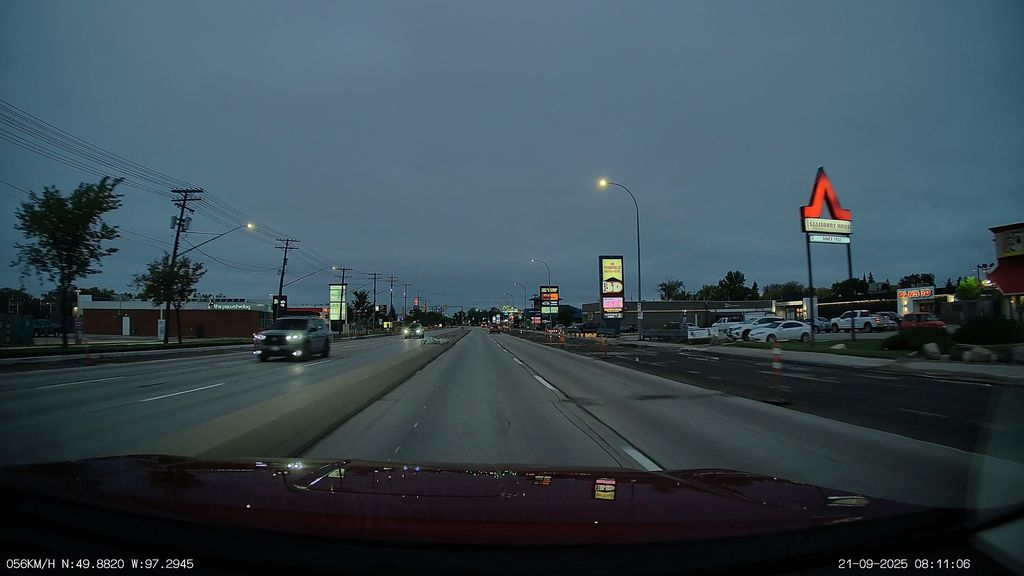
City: winnipeg